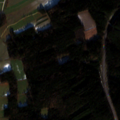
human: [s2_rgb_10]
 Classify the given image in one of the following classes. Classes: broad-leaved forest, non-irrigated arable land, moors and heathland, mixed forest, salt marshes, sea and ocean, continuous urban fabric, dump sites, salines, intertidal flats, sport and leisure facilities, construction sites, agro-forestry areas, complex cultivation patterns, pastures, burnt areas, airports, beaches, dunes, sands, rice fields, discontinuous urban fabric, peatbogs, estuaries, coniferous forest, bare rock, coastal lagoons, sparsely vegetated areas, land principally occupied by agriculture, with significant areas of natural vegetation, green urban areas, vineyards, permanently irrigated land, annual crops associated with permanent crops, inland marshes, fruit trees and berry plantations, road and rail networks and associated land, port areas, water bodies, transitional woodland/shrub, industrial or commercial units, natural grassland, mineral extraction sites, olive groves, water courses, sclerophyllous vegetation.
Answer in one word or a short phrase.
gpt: non-irrigated arable land, complex cultivation patterns, mixed forest